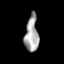
Tissue: lung
Cell type: Endothelial cells
Senescence score: 0.5906
Nuclear area (px): 480
Mean DAPI intensity: 164.565